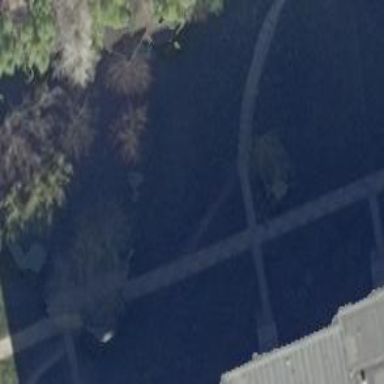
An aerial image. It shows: Concrete footway.